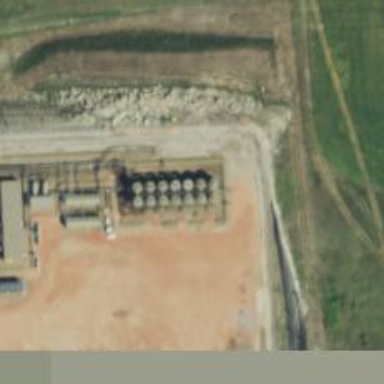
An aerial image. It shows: Storage tank that is man-made.